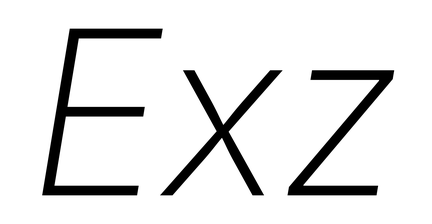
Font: Inter-Italic_ExtraLight_Italic